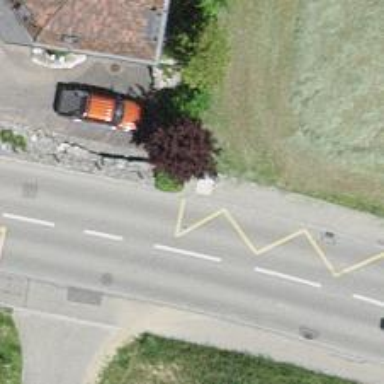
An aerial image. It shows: Platform for public transport is situated by the road.